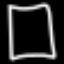
Label: square